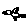
Label: bird